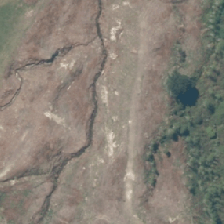
Land cover: low_producing_grassland